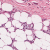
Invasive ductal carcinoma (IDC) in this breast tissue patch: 1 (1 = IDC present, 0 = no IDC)